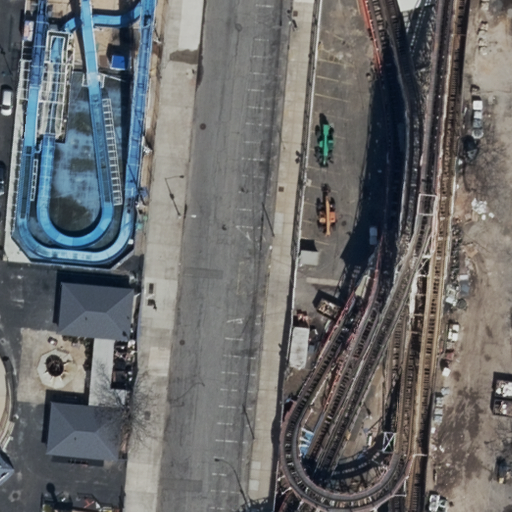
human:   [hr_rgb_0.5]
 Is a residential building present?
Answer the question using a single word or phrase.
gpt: yes

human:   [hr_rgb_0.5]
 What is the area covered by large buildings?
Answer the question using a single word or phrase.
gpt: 0m2

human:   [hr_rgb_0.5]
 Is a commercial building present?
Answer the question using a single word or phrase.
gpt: no

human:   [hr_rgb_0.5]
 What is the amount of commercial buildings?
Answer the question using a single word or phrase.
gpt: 0

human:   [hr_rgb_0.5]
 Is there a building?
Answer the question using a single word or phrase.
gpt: yes

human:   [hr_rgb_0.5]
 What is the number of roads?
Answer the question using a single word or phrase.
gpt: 4

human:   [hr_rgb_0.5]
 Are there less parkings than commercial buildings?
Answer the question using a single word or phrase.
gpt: no

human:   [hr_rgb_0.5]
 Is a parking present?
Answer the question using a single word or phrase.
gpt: yes

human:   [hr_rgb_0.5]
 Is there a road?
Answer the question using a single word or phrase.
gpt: yes

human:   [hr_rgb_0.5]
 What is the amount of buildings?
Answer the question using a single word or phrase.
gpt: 1

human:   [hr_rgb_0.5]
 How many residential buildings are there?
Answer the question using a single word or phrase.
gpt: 1

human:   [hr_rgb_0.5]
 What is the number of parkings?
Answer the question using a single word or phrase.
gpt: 1

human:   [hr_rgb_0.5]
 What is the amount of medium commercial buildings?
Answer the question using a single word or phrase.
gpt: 0

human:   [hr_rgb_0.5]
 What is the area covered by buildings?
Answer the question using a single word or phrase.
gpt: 181m2

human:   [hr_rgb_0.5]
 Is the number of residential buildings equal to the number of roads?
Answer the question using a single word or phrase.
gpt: no

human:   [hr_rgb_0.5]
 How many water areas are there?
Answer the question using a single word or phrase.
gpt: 0

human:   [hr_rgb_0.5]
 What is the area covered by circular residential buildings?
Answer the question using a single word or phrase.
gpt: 0m2

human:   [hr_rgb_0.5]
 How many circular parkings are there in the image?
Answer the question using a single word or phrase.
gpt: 0

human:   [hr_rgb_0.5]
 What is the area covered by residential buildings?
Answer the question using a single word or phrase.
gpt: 181m2

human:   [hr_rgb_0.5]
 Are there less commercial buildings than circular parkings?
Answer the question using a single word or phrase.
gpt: no

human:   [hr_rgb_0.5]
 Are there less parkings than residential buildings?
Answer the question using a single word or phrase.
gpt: no

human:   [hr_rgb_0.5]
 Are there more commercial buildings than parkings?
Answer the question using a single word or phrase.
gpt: no

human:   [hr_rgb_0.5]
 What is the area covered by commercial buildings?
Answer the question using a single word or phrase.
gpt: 0m2

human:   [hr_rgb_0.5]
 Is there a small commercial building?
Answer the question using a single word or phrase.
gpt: no

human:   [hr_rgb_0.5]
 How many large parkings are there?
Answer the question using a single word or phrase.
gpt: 0

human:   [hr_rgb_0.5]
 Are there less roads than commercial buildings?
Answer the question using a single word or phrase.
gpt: no

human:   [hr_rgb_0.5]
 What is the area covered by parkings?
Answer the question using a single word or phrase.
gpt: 451m2

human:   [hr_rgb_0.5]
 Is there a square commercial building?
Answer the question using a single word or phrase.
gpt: no

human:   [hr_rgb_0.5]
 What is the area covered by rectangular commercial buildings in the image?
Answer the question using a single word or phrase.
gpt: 0m2

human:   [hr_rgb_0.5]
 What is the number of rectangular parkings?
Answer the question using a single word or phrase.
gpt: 1

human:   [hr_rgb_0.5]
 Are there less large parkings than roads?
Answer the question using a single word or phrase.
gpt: yes

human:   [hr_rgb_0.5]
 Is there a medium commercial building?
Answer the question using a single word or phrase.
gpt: no

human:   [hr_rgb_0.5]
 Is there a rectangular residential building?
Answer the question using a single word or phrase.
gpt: no

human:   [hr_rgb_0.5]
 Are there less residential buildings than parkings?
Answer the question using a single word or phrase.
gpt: no

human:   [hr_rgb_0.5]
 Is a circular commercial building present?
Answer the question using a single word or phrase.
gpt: no

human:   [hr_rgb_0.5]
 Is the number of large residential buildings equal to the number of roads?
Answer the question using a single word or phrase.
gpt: no

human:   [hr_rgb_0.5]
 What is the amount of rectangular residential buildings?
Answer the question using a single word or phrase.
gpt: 0

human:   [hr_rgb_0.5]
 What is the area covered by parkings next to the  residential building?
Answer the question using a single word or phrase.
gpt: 451m2

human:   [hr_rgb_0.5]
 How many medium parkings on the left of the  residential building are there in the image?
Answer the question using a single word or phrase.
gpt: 0

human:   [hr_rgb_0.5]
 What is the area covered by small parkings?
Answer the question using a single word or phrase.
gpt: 0m2

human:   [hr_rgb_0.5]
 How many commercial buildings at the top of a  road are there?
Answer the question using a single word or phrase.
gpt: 0

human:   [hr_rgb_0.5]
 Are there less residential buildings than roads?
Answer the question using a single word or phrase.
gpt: yes

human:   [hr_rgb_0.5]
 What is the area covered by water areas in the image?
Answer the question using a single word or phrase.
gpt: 0m2

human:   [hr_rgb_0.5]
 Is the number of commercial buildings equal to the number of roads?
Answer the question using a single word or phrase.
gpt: no

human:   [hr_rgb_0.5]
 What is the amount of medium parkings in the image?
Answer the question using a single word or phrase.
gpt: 1

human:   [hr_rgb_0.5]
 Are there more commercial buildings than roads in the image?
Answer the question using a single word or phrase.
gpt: no

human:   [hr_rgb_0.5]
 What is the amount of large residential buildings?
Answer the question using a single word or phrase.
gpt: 0

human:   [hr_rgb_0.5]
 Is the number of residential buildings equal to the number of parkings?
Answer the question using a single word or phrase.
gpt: yes

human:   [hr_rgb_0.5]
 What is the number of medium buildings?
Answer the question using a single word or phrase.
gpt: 1

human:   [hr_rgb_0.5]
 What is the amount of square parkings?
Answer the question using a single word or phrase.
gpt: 0

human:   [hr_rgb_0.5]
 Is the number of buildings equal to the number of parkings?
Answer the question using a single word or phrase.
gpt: yes

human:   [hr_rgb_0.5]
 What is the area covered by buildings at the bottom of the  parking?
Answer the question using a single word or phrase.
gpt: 0m2

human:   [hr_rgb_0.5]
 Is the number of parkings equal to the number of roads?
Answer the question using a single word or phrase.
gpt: no

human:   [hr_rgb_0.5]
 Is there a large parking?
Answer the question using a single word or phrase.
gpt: no

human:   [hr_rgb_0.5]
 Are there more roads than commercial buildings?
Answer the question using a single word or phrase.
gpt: yes

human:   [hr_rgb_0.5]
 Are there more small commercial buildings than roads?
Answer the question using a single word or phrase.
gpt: no

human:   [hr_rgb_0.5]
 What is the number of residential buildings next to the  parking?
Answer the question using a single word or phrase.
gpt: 1

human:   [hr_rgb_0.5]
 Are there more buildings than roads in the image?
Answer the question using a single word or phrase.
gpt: no

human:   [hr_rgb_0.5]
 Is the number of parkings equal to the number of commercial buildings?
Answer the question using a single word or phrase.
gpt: no

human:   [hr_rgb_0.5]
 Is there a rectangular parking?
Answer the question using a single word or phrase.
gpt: yes

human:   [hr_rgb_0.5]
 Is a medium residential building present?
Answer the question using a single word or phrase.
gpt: yes

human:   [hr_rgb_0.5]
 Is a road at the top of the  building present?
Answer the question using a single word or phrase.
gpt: no

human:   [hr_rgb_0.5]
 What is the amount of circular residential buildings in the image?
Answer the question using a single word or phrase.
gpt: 0

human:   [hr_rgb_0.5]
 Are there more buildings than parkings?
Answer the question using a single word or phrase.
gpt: no